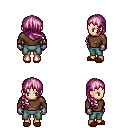
a pixel art fantasy rpg character, female body template, human, light skin, brown long-sleeve shirt, teal pants, pink right-swept hairstyle, metal gloves, brown slippers, four views (front, back, left, right), 2x2 character sprite sheet, small pixel art, hard edges, no anti-aliasing